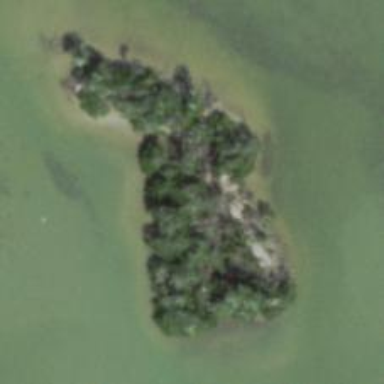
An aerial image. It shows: Image showing island.